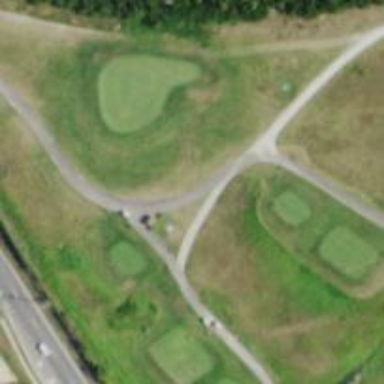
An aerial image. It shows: Service road designated as golf cart path.